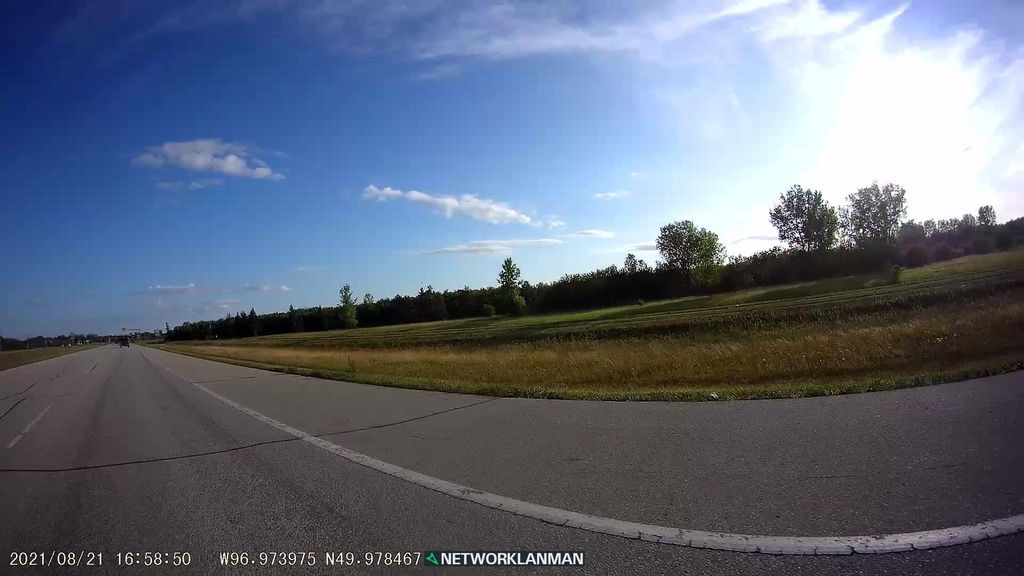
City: winnipeg